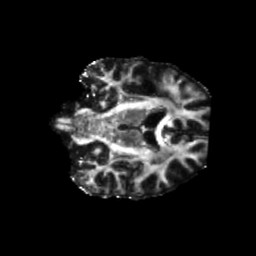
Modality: FA
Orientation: coronal
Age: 60
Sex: male
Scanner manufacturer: siemens
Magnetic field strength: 3 T
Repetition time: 5.25 s
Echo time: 0.08 s